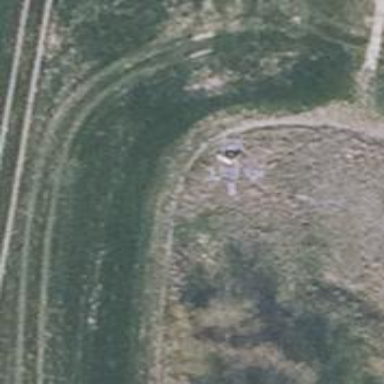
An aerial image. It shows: Hunting stand.